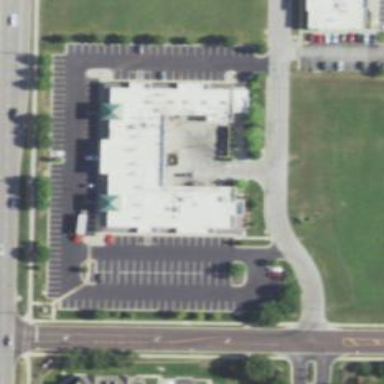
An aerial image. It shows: Commercial building.